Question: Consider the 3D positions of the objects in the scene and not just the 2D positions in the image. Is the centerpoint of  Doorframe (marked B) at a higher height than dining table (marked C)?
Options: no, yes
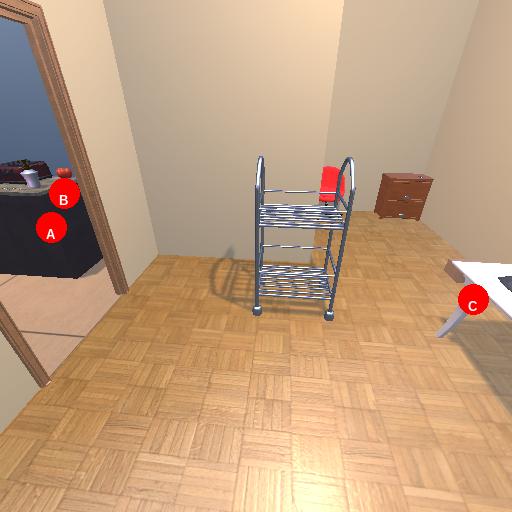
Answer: no